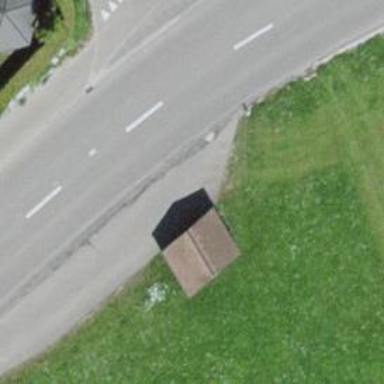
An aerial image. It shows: Bus stop with platform for public transport.